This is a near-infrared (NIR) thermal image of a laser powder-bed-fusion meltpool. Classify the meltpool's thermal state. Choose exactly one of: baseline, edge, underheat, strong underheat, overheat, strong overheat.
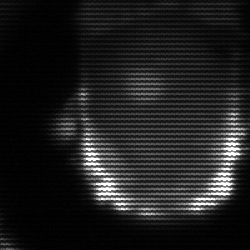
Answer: baseline